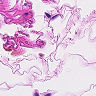
Metastatic tissue present: no